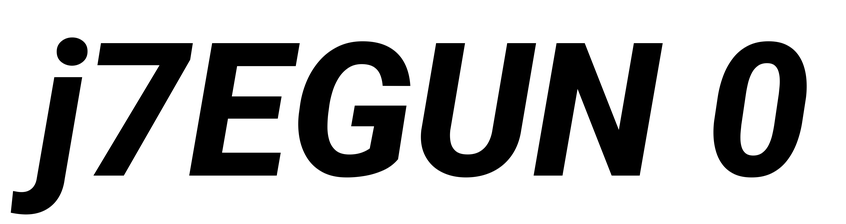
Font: Roboto-Italic_ExtraBold_Italic